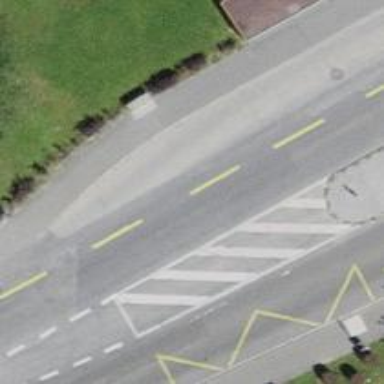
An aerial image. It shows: Public transport stop position.